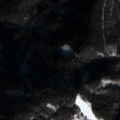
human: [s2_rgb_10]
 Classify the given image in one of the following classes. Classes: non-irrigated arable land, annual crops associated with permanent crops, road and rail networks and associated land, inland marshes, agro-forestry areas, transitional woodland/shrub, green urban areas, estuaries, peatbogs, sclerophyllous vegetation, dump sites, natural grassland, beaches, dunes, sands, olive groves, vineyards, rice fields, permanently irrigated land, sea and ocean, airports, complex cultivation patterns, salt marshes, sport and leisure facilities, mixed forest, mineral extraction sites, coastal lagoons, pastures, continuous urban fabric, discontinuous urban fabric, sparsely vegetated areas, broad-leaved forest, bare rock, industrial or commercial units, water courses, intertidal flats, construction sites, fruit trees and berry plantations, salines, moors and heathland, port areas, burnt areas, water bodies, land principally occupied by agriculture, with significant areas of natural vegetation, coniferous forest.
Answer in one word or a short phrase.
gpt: pastures, coniferous forest